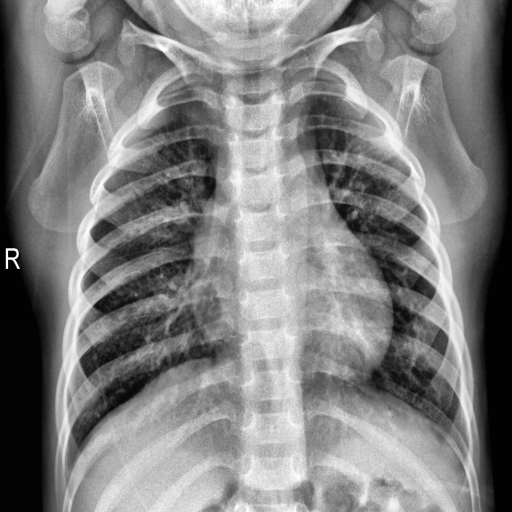
Finding: NORMAL